Interaction volume radius: 10 \u00c5
Interaction volume height: 10 \u00c5
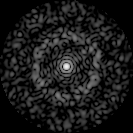
Disorder parameter: 0.8365